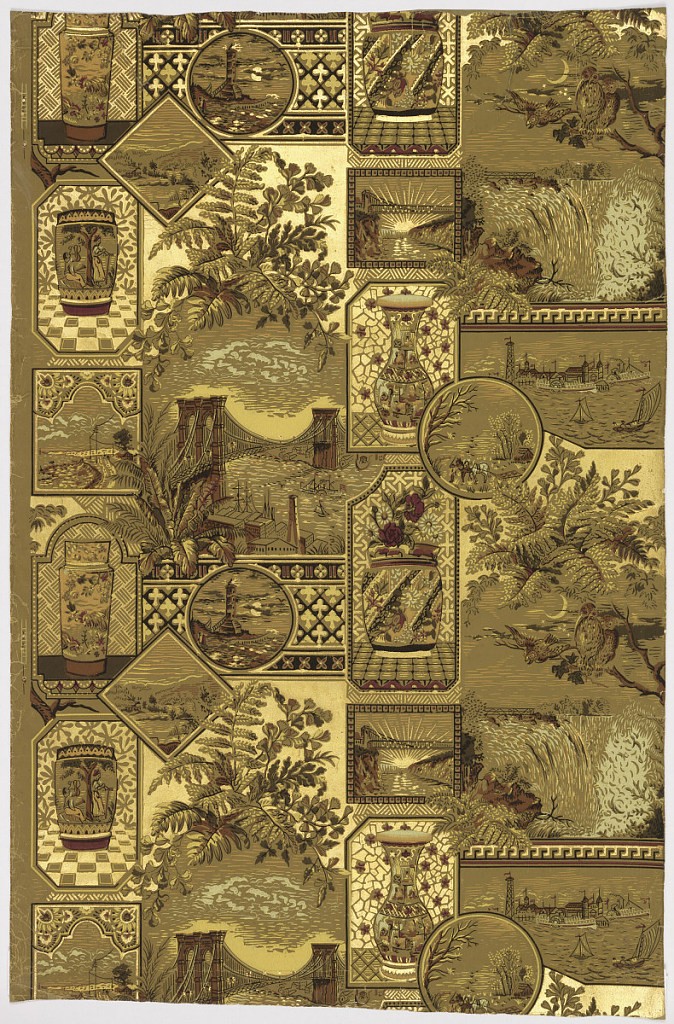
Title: Japonaiserie
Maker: W.N. Peak, Brooklyn, New York, 1880 - 1900
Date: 1883–85
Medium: Machine-printed paper
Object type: Sidewall
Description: Anglo-Japanesque design.  Full width of a paper giving nearly two full repeats of a design composed of larger and smaller enframed motifs: views of Brooklyn Bridge (opened 1883), bridge at Niagara Falls, a ferry slip, a Western road, and ceramic vases and jars. Printed in greens, browns, red, and metallic gold.